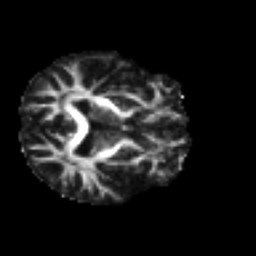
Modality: FA
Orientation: axial
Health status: ill
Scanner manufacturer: philips
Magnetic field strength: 3 T
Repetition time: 9 s
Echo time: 0.127 s